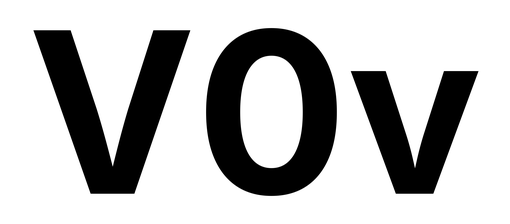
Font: Inter_Bold